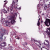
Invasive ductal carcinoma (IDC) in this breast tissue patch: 1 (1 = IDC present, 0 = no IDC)